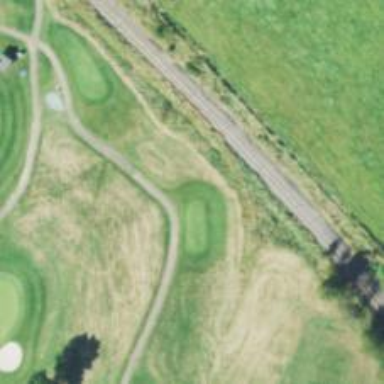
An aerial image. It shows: Golf tee.